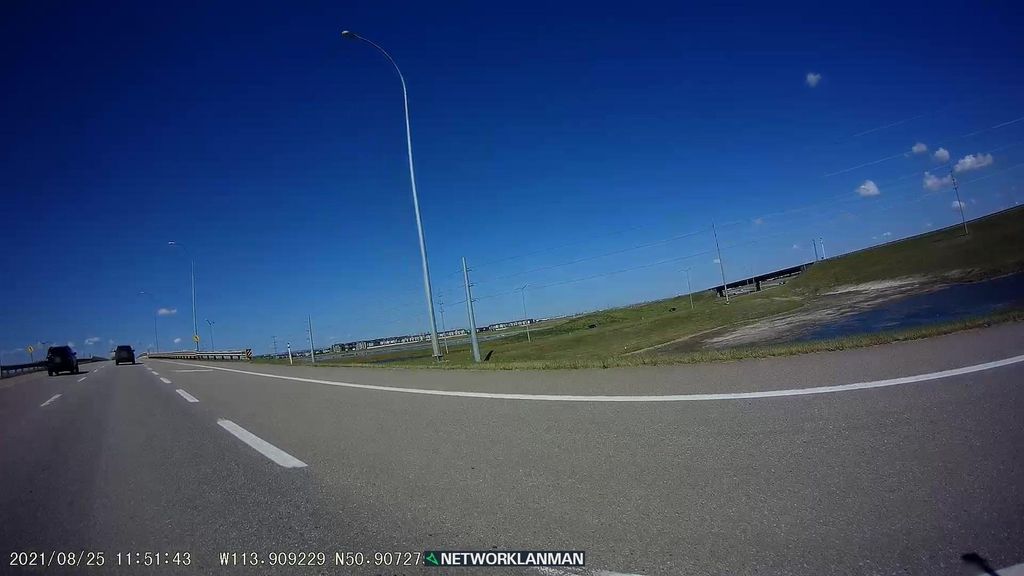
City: calgary